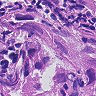
Metastatic tissue present: yes